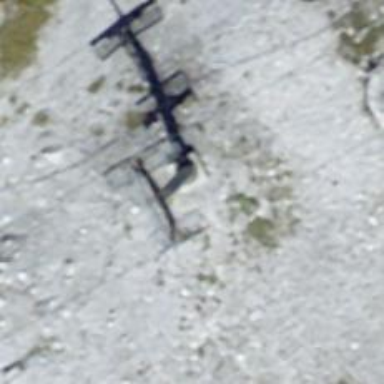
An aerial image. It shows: Pylon used for aerialway.